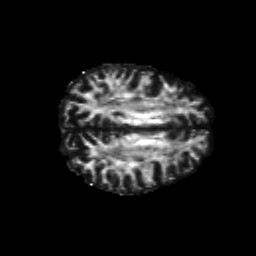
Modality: FA
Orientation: axial
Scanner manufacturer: siemens
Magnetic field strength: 3 T
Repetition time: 6.8 s
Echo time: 0.093 s